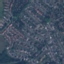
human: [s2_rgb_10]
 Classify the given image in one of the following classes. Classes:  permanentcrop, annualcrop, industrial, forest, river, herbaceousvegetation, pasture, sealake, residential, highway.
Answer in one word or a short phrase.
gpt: Residential